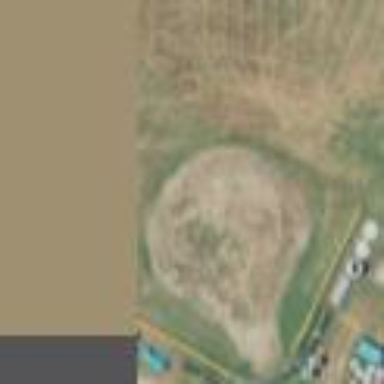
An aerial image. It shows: Softball pitch for leisure land activities.